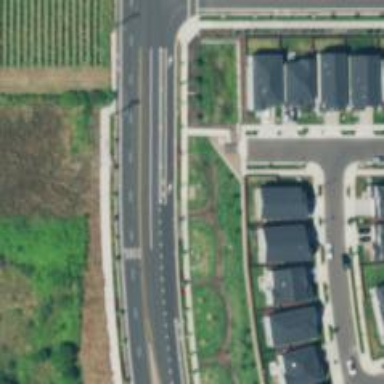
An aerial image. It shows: Secondary road.